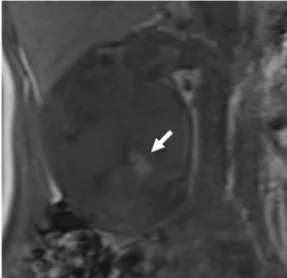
At T1-weighted magnetic resonance imaging (MRI) in coronal (A), the right renal mass was slightly hyperintense compared with the renal cortex, with scattered high-intensity areas that appeared to be haemorrhage (arrow).
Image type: radiology (mri)